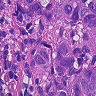
Metastatic tissue present: yes